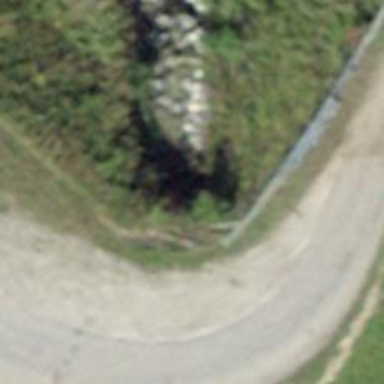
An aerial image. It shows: Culvert tunnel.